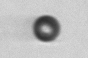
Label: bead